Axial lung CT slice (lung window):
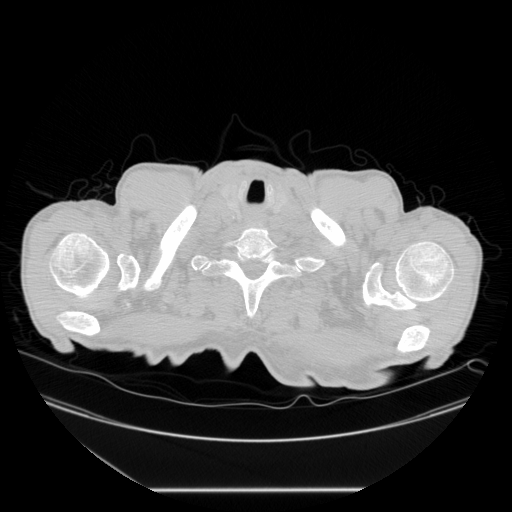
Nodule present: no